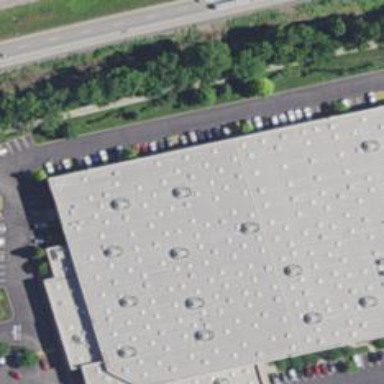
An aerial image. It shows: Wholesale shop housed in building.